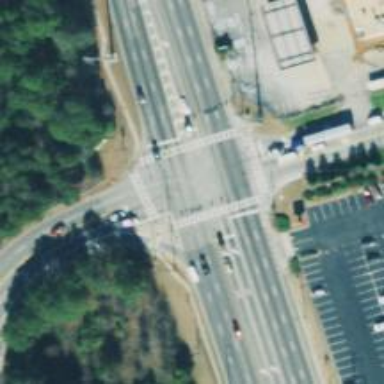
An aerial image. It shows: Marked road crossing.